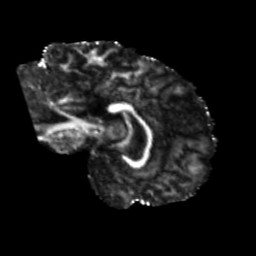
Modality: FA
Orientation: sagittal
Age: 27
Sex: female
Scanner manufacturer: siemens
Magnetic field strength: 3 T
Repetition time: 5.47 s
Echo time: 0.0854 s